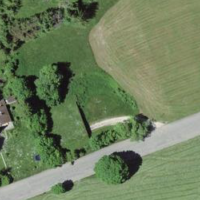
EUNIS habitat code: 23
Species observed at this site:
Lathyrus vernus